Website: home-depot
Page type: review-order
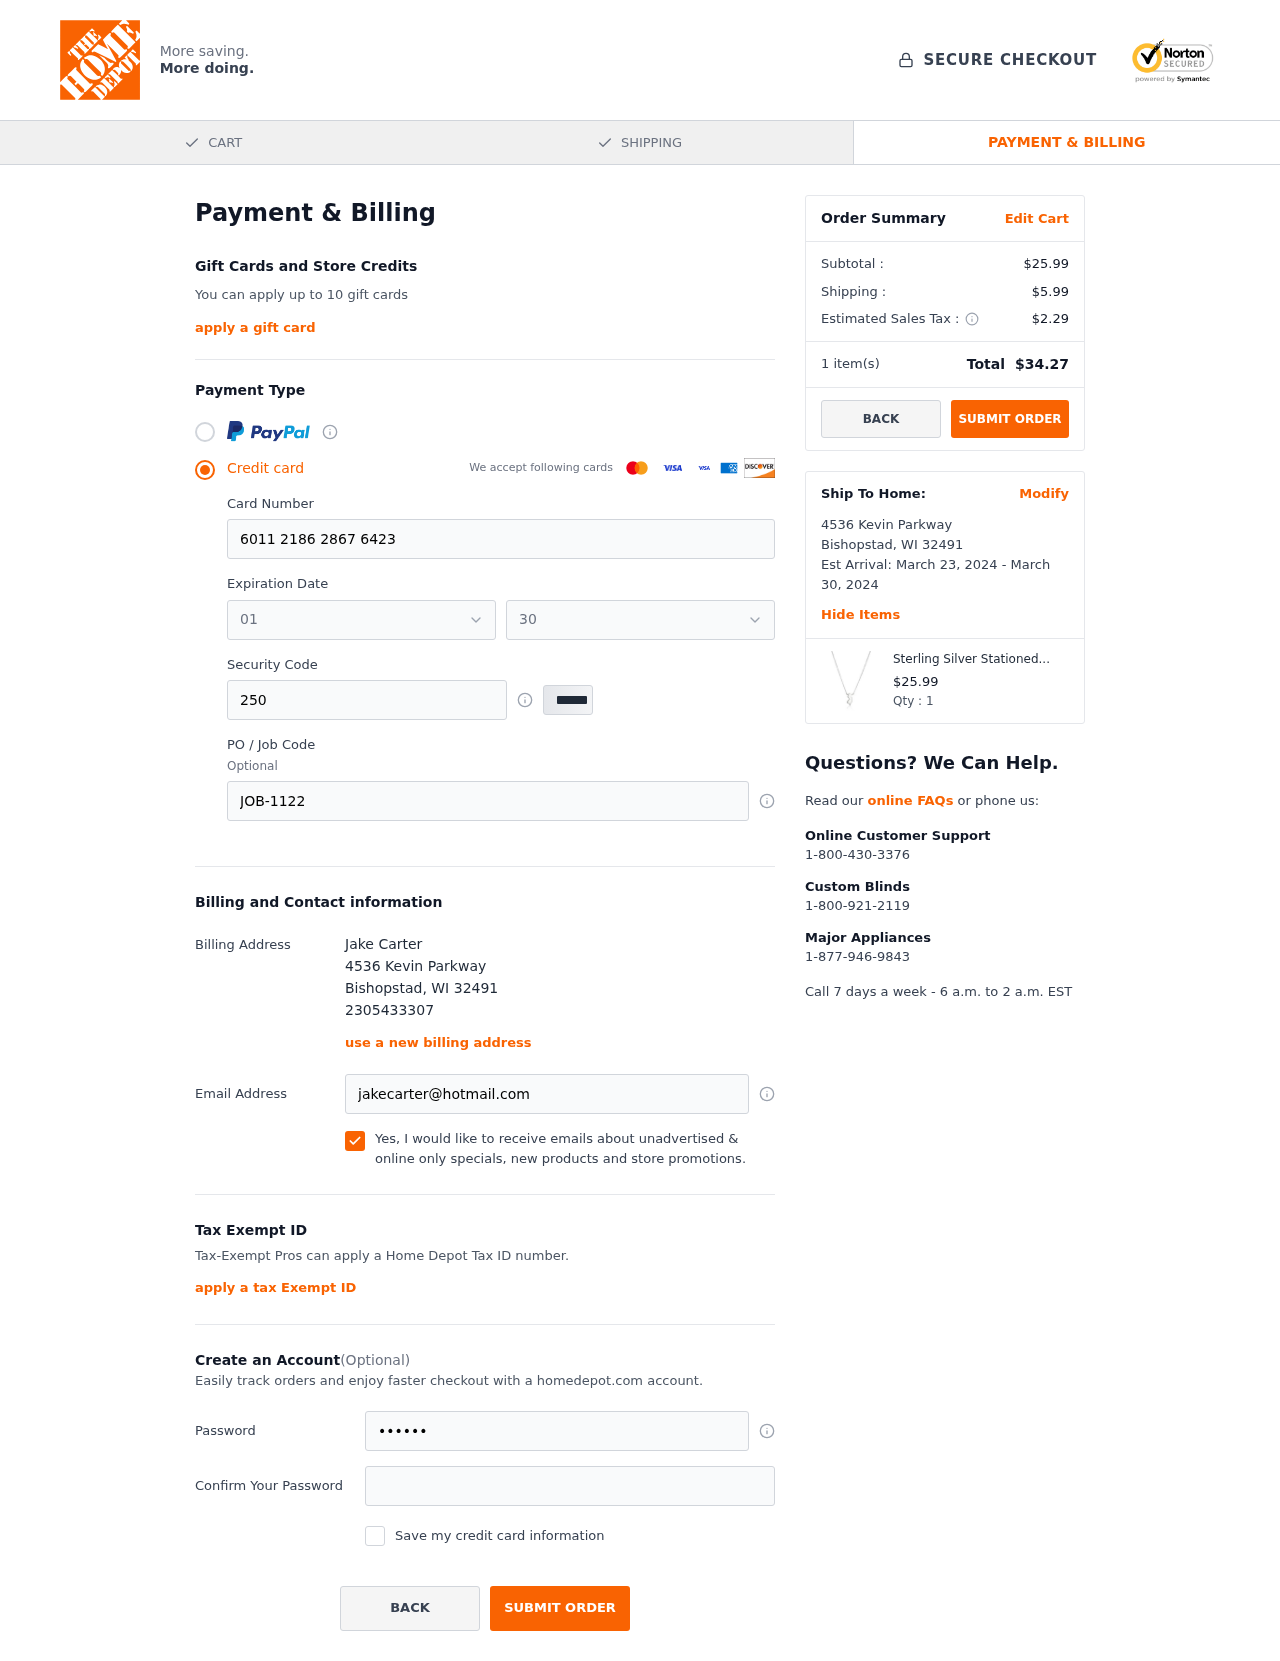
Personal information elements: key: PII_CARD_EXPIRY_MONTH
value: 01
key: PII_CARD_EXPIRY_YEAR
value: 30
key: PII_CITY
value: Bishopstad
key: PII_FULLNAME
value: Jake Carter
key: PII_PHONE
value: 2305433307
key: PII_POSTCODE
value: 32491
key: PII_STATE_ABBR
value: WI
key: PII_STREET
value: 4536 Kevin Parkway
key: PII_CARD_NUMBER
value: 6011 2186 2867 6423
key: PII_CARD_CVV
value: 250
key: PII_JOB_CODE
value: JOB-1122
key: PII_EMAIL
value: jakecarter@hotmail.com
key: PII_POSTCODE_FULL
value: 32491
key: PII_POSTCODE_NUMERIC
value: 32491
Product elements: key: PRODUCT1_NAME
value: Sterling Silver Stationed Mini State New Jersey Pendant Necklace, 17"+2.5" Extender
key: PRODUCT1_PRICE
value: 25.99
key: PRODUCT1_QUANTITY
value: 1
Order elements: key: ORDER_SUBTOTAL
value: $25.99
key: ORDER_SHIPPING_COST
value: $5.99
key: ORDER_TAX
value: $2.29
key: ORDER_NUM_ITEMS
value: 1
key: ORDER_TOTAL
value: $34.27
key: ORDER_SHIPPING_DATE
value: March 23, 2024
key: ORDER_DELIVERY_DATE
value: March 30, 2024